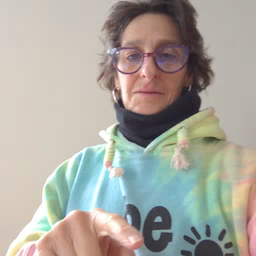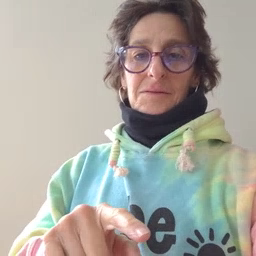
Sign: mouse